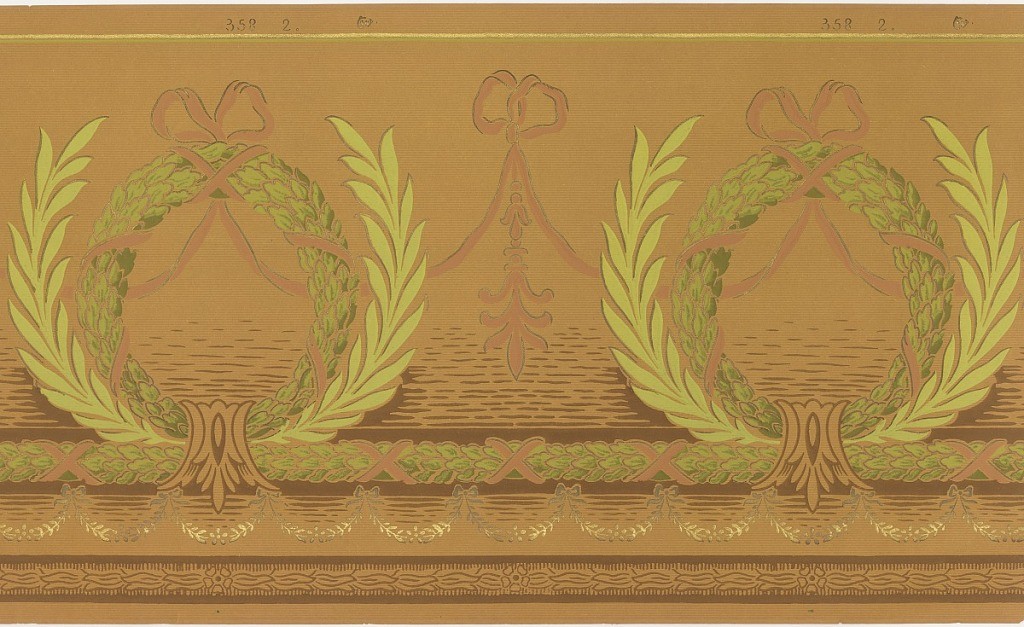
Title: Frieze
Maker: Cresswell & Washburn Ltd, Philadelphia, Pennsylvania, 1880 - 1900
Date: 1905–1915
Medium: Machine-printed paper, liquid mica
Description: Wreaths wrapped in pink ribbons, sitting atop a foliate rope. Foliate garland hangs below. Printed in green, pink and mica on a tan ground.